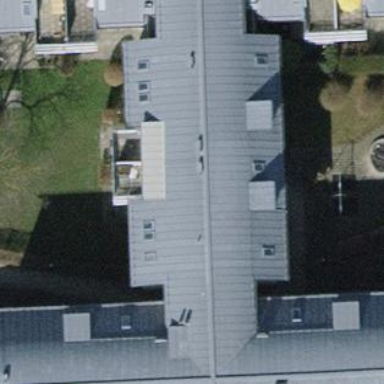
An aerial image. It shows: Apartments housed in building with round roof.